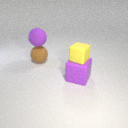
large purple rubber cube in front of large brown rubber sphere